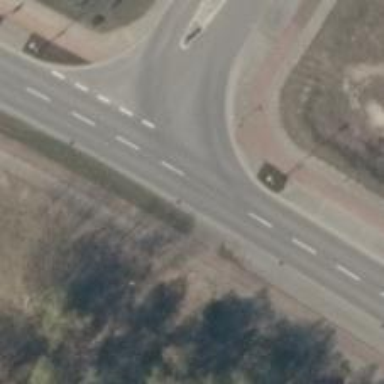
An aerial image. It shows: Tertiary road with asphalt surface. It has sidewalks on both sides and cycle tracks on both sides as well.